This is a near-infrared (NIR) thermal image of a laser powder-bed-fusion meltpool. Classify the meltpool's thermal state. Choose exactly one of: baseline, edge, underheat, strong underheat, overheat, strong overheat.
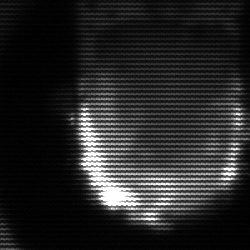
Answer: baseline